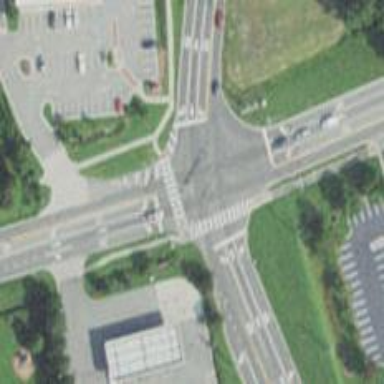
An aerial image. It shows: Marked road crossing.